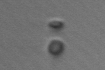
Label: Chaetoceros